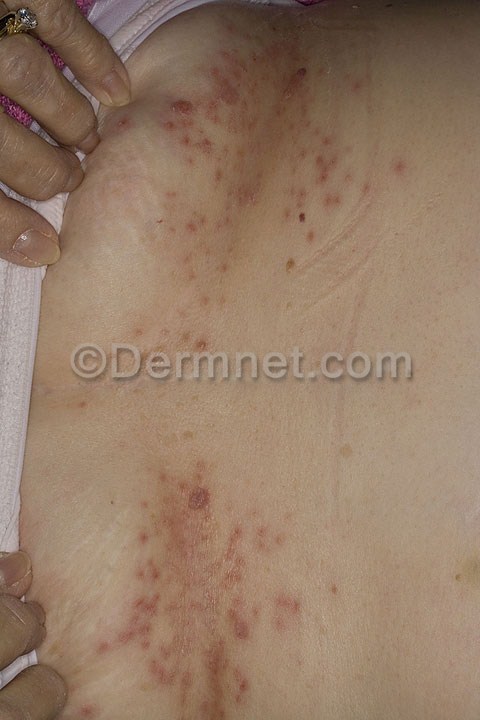
Disease: Tinea Ringworm Candidiasis and other Fungal Infections